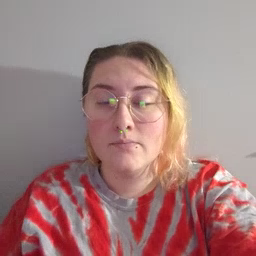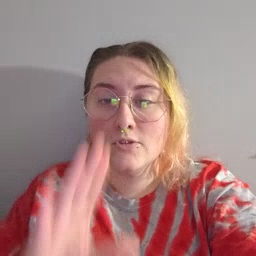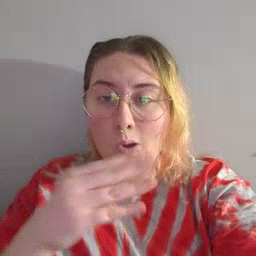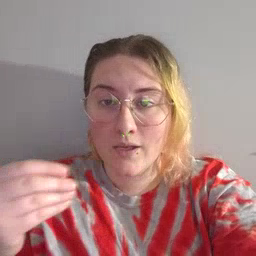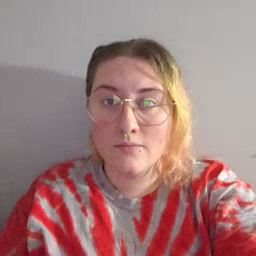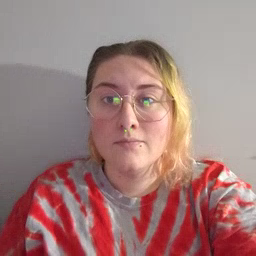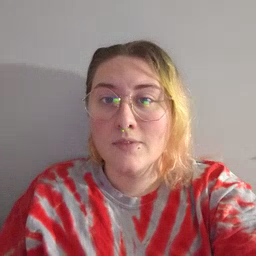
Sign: story